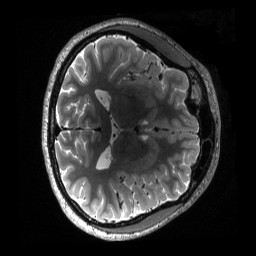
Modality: T2w
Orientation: axial
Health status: healthy
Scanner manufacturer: siemens
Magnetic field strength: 3 T
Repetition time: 3.2 s
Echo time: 0.563 s